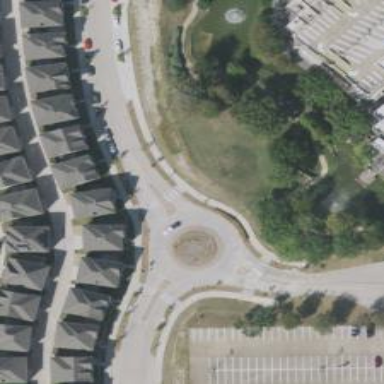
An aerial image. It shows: Residential road with roundabout.